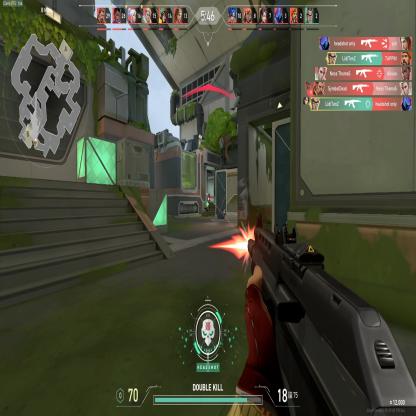
Label: enemy